RGB frame:
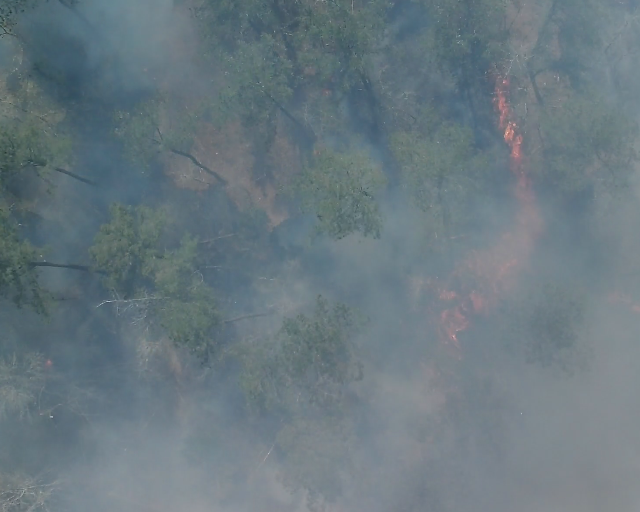
Thermal frame:
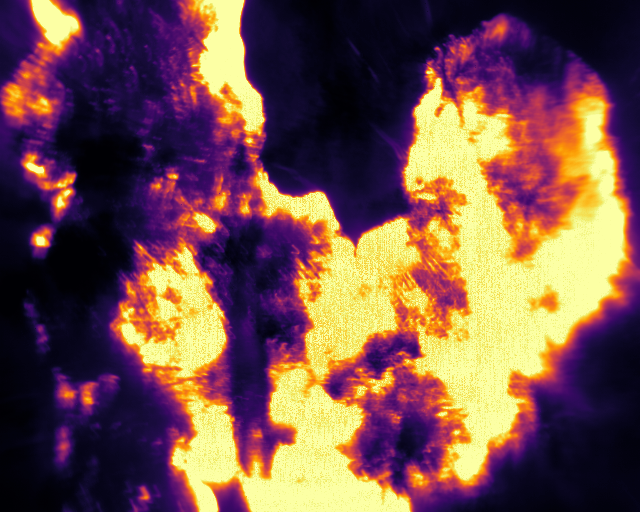
Captured: 2026-02-26 02:31:29
Pixels at or above 80 °C: 158816 (fraction of frame: 0.4847)